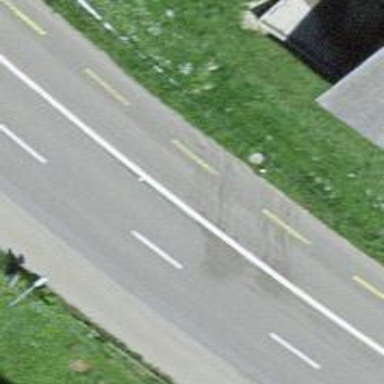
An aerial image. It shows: Primary highway with asphalt surface. There is lane designated for cycling on the left side.